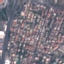
Land use / land cover class: Residential